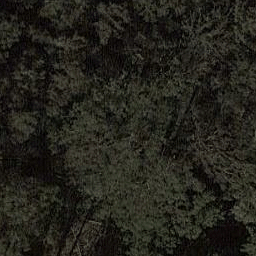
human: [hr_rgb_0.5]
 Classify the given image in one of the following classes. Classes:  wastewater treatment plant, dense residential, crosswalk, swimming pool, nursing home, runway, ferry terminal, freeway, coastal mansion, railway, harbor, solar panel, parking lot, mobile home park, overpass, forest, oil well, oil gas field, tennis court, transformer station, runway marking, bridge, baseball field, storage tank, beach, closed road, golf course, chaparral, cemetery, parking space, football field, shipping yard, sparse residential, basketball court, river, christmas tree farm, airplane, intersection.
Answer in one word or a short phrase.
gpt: forest